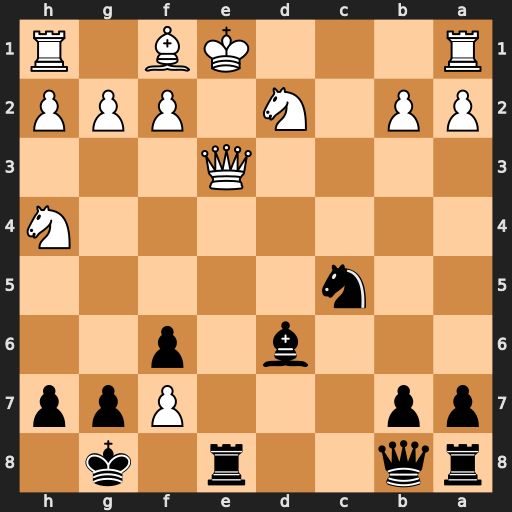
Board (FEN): rq2r1k1/pp3Ppp/3b1p2/2n5/7N/4Q3/PP1N1PPP/R3KB1R
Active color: b
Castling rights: KQ
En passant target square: -
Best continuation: Kxf7 Be2 Rxe3